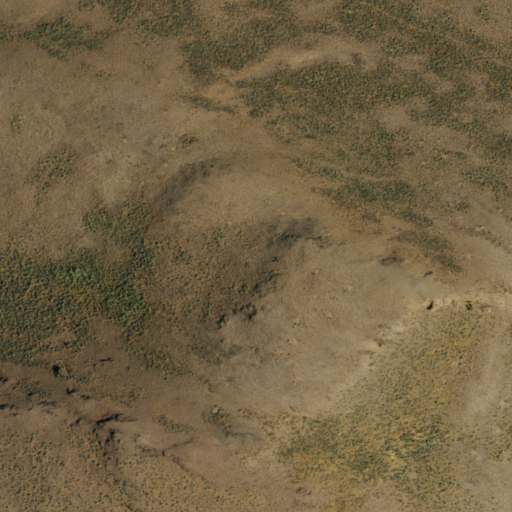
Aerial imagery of mountains in Nevada named Calico Mountains containing shrub and grassland